Question: I want a really weird shaped div and I've read around the web for shaping divs but they only show how to do triangles and circles and things like that. No one really explains why the thing is happening that they do.

Please note: It can't be just a border, as there is supposed to be text inside it.
I sure hope someone could help me :)
I have tried several things but none were doing what I wanted them to do.
Thanks a lot.
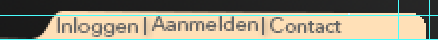
Answer: <URL>
Try this site, you can generate your own shapes.
I made you a little start.
Veel succes